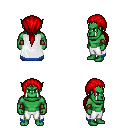
a pixel art fantasy rpg character, male body template, orc, green skin, white trimmed cape, white pants, red ponytail hairstyle, cloth bracers, four views (front, back, left, right), 2x2 character sprite sheet, small pixel art, hard edges, no anti-aliasing